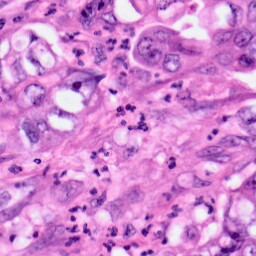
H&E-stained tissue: Pancreatic